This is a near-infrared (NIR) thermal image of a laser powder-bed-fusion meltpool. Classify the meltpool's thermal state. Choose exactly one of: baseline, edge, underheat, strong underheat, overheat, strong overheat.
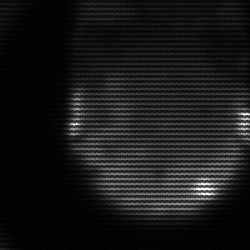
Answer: edge